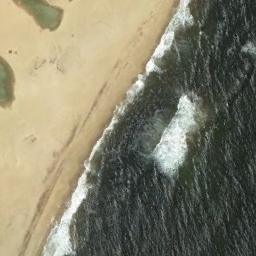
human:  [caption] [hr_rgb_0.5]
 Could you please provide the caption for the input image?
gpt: The beach consists of black seawater and a yellow coast .

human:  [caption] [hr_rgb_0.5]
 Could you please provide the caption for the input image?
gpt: Drab ocean and yellow sand and green space .

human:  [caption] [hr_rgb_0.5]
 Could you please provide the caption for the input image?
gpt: The beach with khaki sand and the color of the seawater is dark blue .

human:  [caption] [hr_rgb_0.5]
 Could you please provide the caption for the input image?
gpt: The sea is blue by the beach .

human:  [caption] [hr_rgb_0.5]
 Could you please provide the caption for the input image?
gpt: The sea is calm beside the beach .